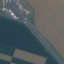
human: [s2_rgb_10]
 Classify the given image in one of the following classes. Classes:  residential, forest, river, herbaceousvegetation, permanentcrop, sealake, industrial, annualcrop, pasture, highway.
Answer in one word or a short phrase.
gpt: Highway